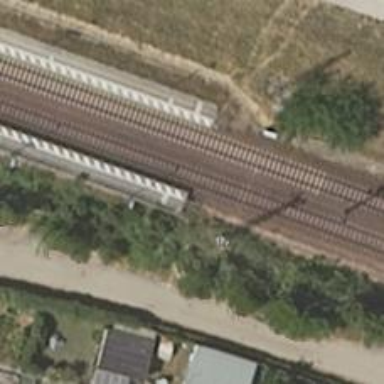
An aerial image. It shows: Platform edge at railway station.